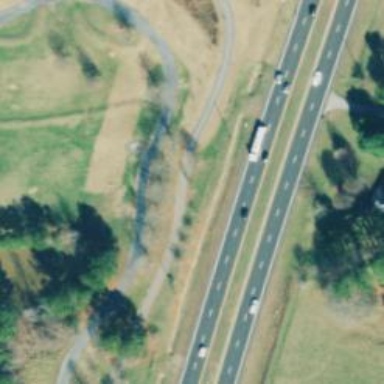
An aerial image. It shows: Asphalt trunk highway.